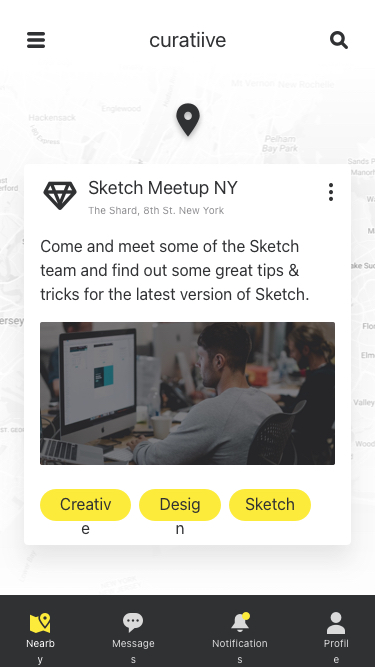
Text in this UI design:
Profile
Notifications
Messages
Nearby
Come and meet some of the Sketch team and find out some great tips & tricks for the latest version of Sketch.
The Shard, 8th St. New York
Sketch Meetup NY
curatiive